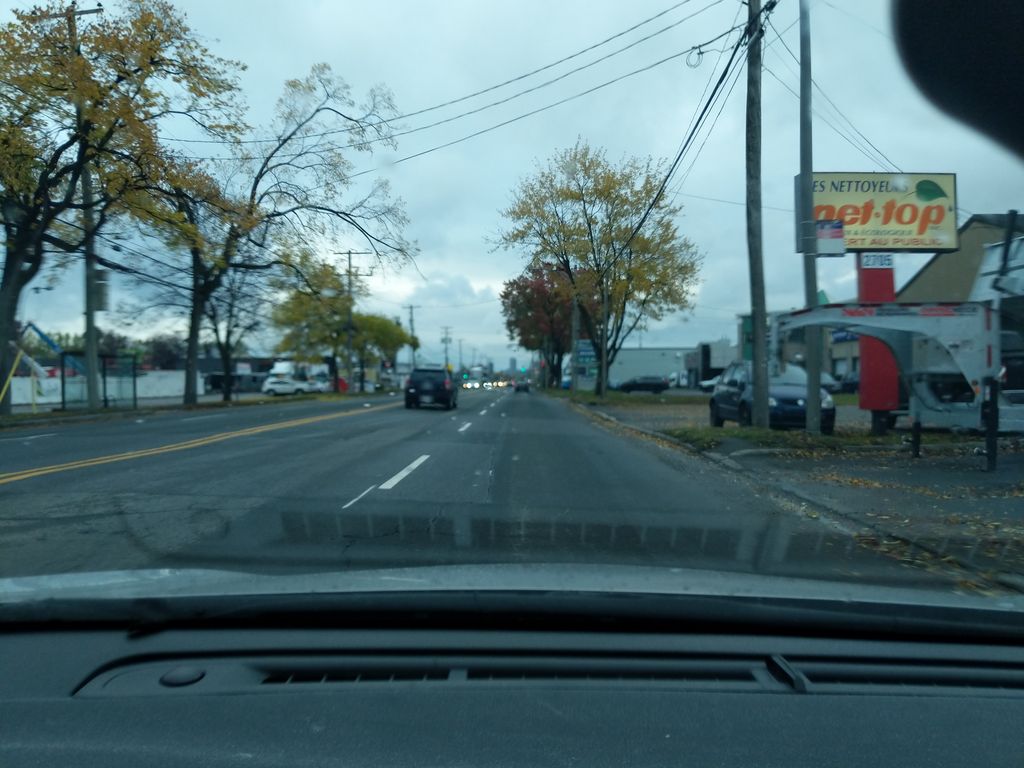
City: quebec_city